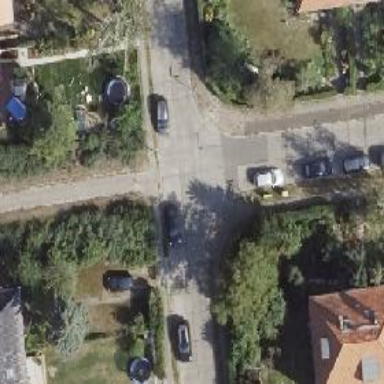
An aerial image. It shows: Footway.